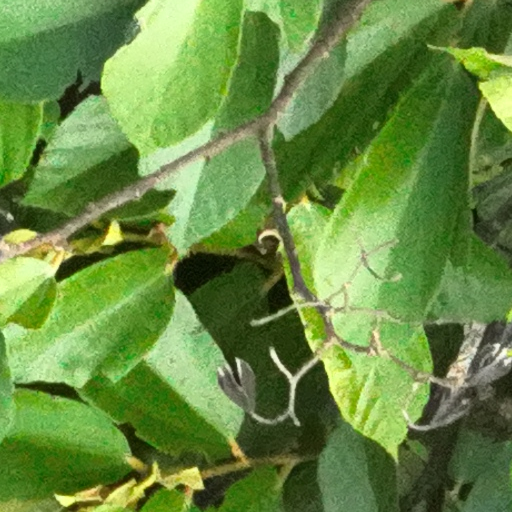
Species: Luehea seemannii
GBIF accepted scientific name: Luehea seemannii
Crown area (m\u00b2): 194.249